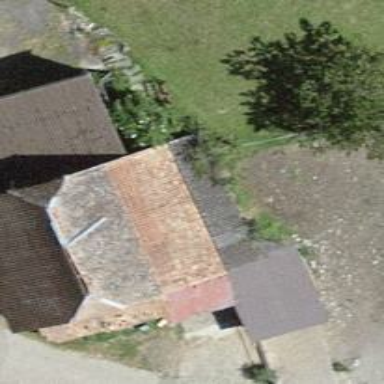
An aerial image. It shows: Rural barn.